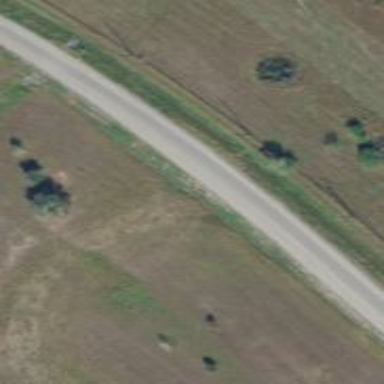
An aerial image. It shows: Secondary road with frontage access.